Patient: sex M, age 76
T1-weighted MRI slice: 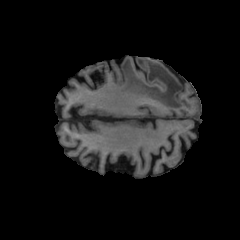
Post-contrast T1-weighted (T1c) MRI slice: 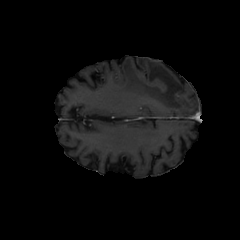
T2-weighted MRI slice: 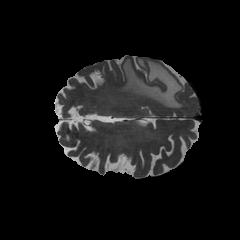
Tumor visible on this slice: yes
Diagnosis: Glioblastoma, IDH-wildtype
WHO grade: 4